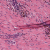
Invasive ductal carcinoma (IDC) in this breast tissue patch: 0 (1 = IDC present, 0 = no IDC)